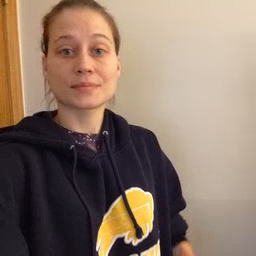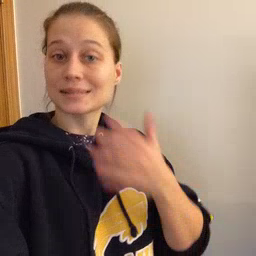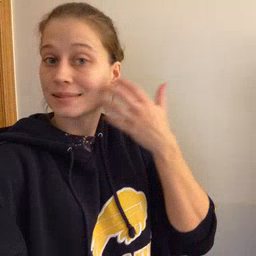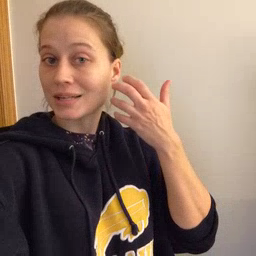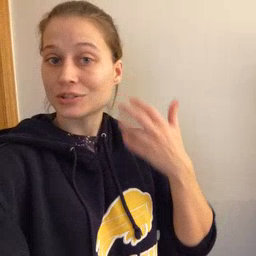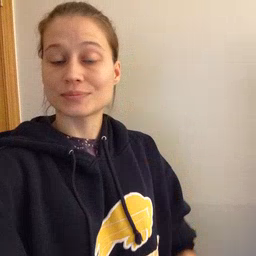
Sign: tiger